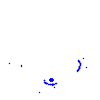
Particle: kaon